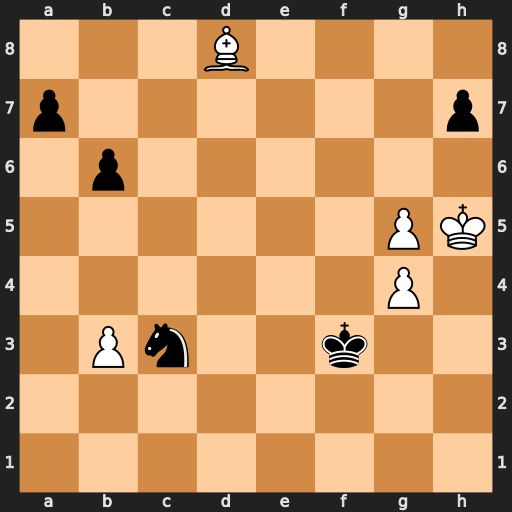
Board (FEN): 3B4/p6p/1p6/6PK/6P1/1Pn2k2/8/8
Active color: w
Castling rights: -
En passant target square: -
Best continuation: Kh6 Ne4 Kxh7 Nxg5+ Bxg5